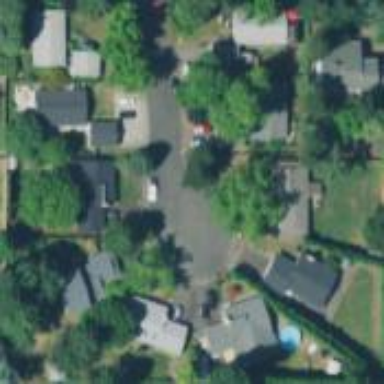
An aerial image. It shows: Single-family residential area.